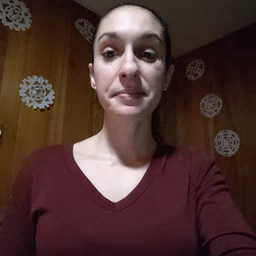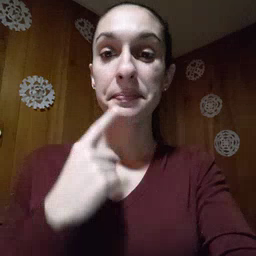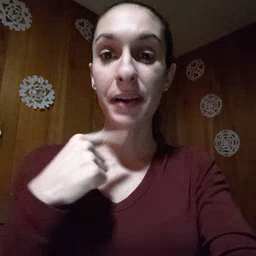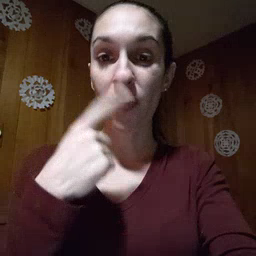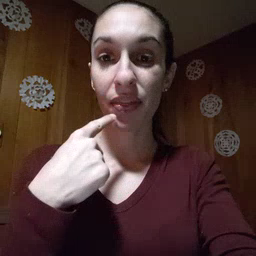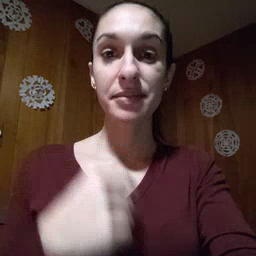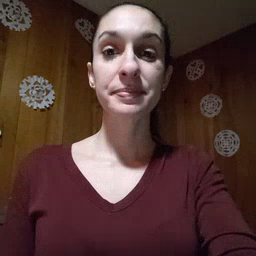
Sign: mouth